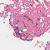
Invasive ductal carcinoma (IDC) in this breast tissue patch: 0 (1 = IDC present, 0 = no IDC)